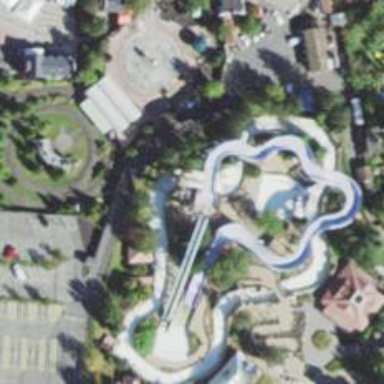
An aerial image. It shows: Water slide attraction.